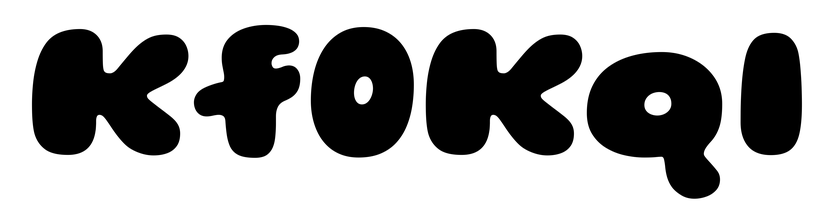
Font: Gluten_Black